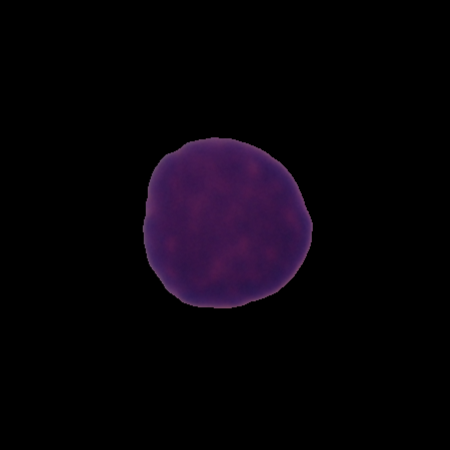
Label: healthy